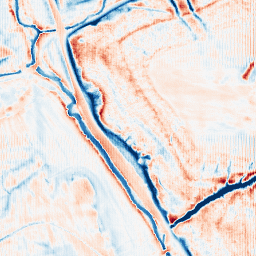
Category: edge_preserving
Decomposition family: anisotropic_diffusion
Decomposition parameters: iterations: 50
kappa: 50
gamma: 0.2
Upsampling method: fft_zeropad
Upsampling parameters: scale: 8
Upsampling scale: 8